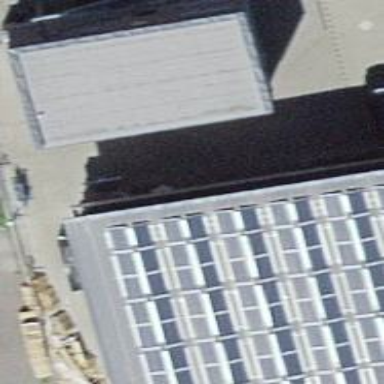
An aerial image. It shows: Car wash facility.